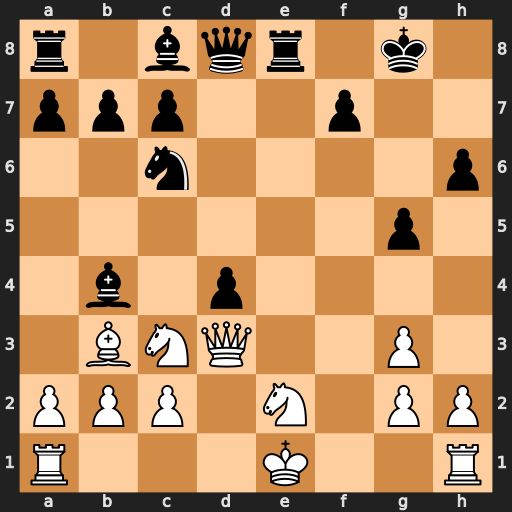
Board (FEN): r1bqr1k1/ppp2p2/2n4p/6p1/1b1p4/1BNQ2P1/PPP1N1PP/R3K2R
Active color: w
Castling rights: KQ
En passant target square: -
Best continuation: Qg6+ Kh8 Qxh6+